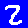
Digit: 2